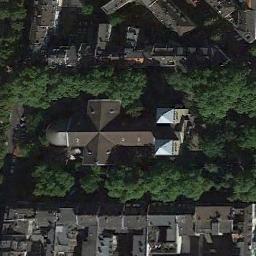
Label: church